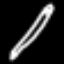
Label: pencil